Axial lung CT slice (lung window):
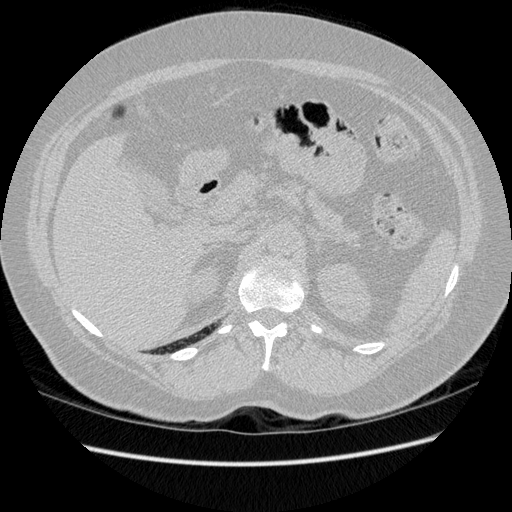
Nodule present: no